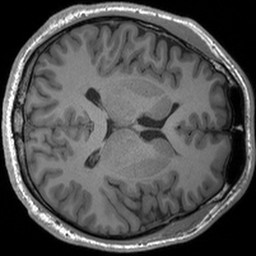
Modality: T1w
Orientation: axial
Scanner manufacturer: siemens
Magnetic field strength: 3 T
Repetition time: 1.54 s
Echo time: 0.00234 s